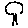
Label: tree